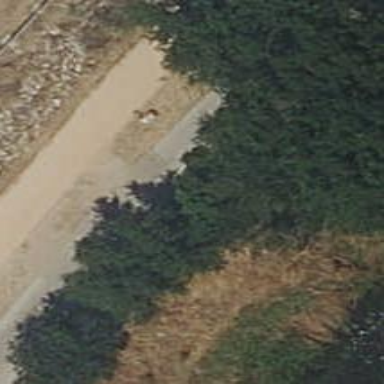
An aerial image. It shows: Concrete cycleway.